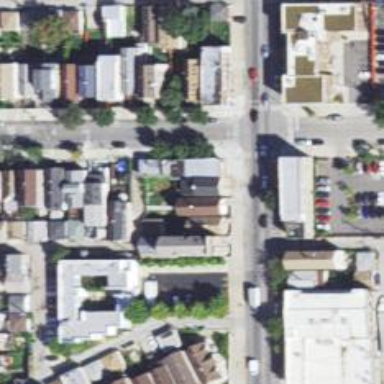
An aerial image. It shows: Alleyway designated as service road.